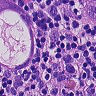
Metastatic tissue present: yes